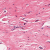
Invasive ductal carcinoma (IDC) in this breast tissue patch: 0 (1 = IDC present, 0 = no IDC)